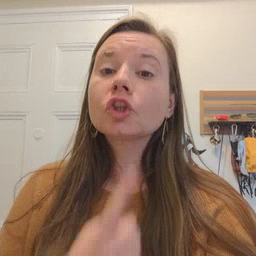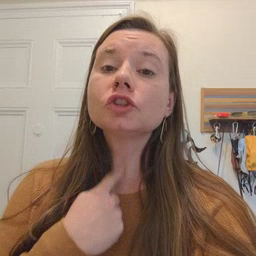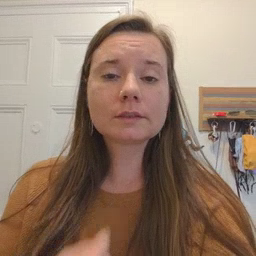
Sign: thirsty